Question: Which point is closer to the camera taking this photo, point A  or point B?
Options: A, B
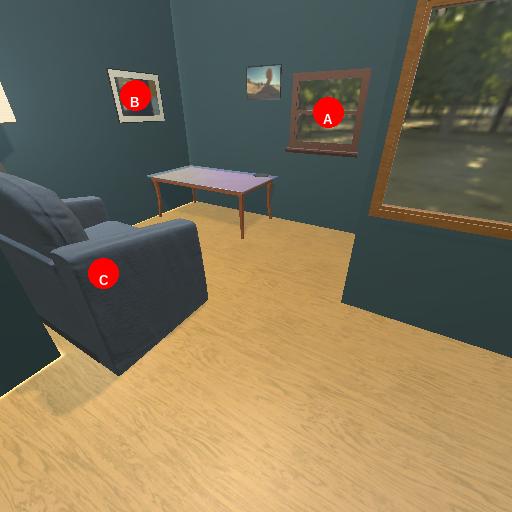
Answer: A